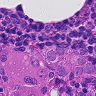
Metastatic tissue present: yes